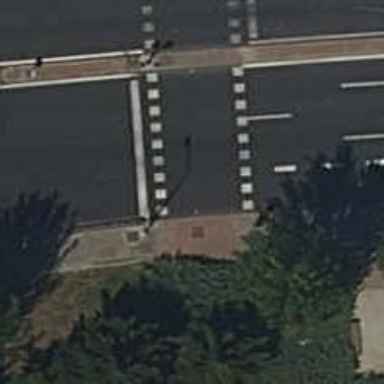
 there are traffic signals and zebra crossing."